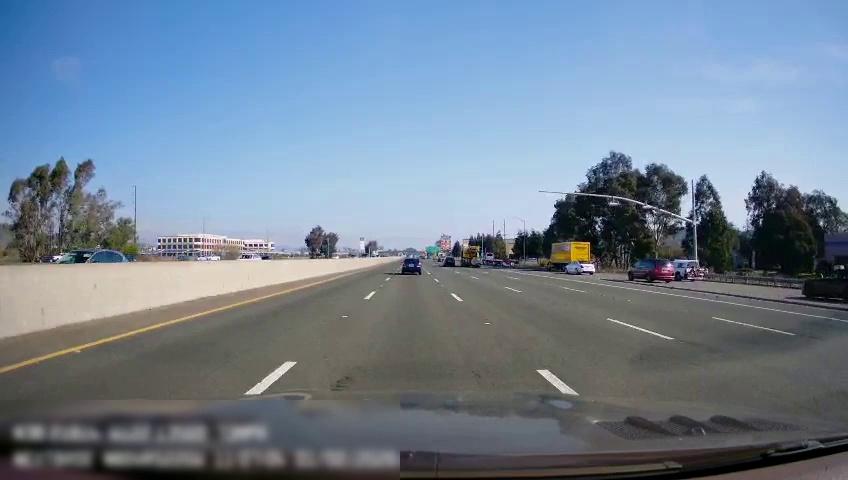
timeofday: Day
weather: Sunny
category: Drivable Space
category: Vehicles | Car
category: Vehicles | Other LV
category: Vehicles | Other LV
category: Vehicles | SUV
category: Vehicles | Other LV
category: Vehicles | Car
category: Vehicles | SUV
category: Vehicles | SUV
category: Vehicles | Car
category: Lanes | Current Lane
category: Lanes | Alternate Lane
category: Lanes | Current Lane
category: Lanes | Alternate Lane
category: Lanes | Alternate Lane
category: Lanes | Alternate Lane
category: Traffic | Signs
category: Traffic | Signs